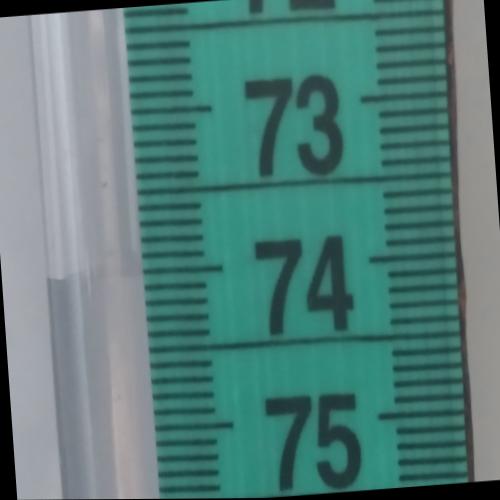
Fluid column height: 74.0 cm